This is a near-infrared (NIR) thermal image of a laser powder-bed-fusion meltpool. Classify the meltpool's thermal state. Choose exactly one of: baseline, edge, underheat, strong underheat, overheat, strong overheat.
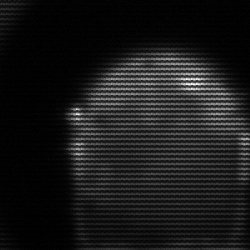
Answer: edge